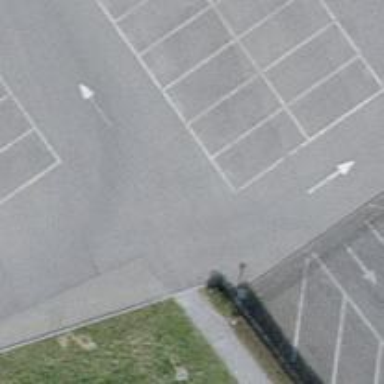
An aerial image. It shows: Parking aisle designated as service road.